Field crop: maize
Growth stage: 2
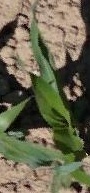
Species: maize